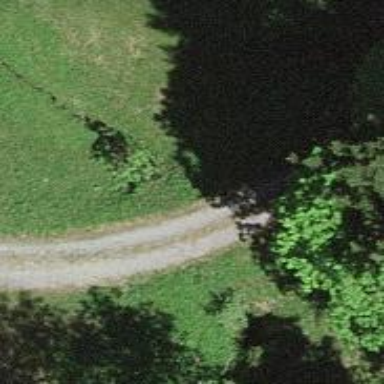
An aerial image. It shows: Culvert tunnel.